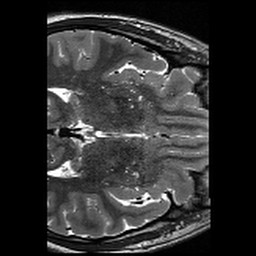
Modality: T2w
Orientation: axial
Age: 24
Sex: male
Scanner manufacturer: siemens
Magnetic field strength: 3 T
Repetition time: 13.15 s
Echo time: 0.082 s